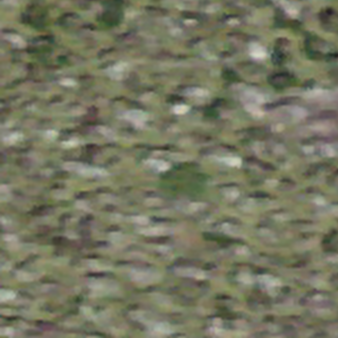
Label: other